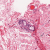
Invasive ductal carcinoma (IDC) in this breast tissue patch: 0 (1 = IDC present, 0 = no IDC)